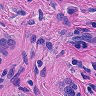
Metastatic tissue present: yes